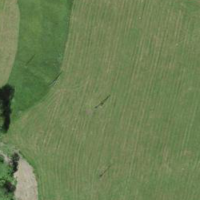
EUNIS habitat code: 24
Species observed at this site:
Ilex aquifolium